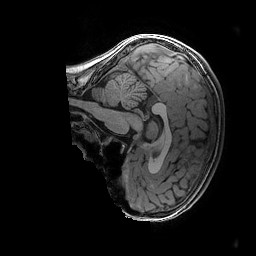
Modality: T1w
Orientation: sagittal
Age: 9
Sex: female
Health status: ill
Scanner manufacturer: ge
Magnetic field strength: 3 T
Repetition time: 0.007664 s
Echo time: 0.00342 s